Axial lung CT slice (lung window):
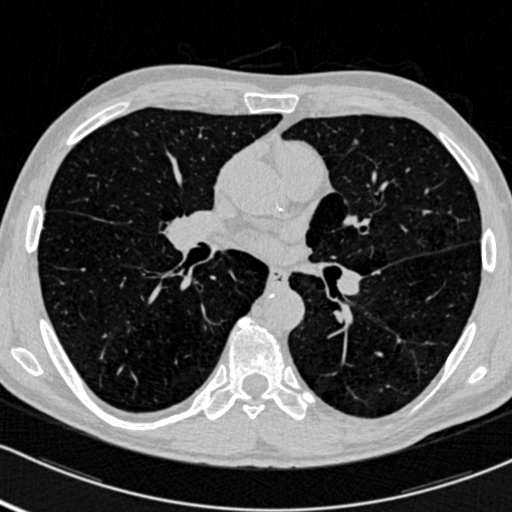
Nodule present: yes
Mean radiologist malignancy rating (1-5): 2